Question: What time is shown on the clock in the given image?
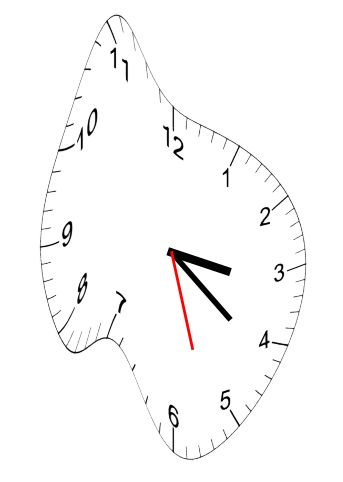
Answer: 03:21:27